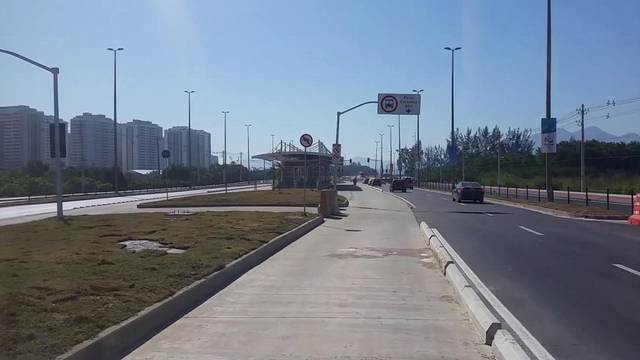
Region: Brazil
Coordinates: -22.99, -43.418